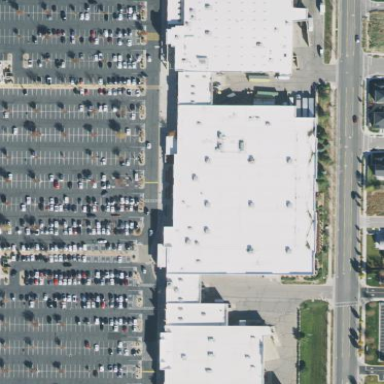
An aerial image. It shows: Retail building that houses department store.